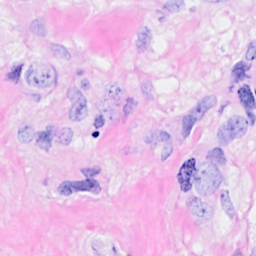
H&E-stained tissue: Breast